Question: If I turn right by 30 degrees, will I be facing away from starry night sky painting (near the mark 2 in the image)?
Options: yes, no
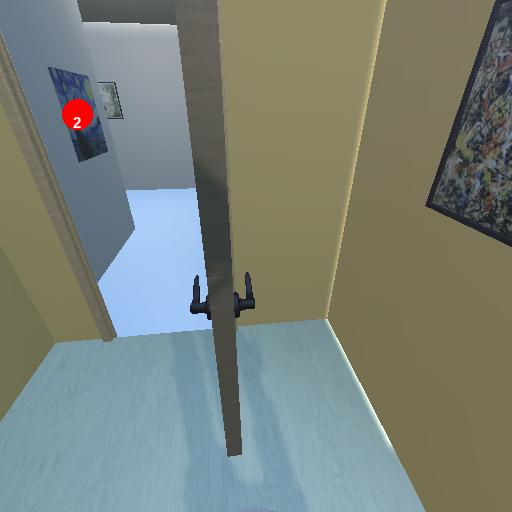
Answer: yes